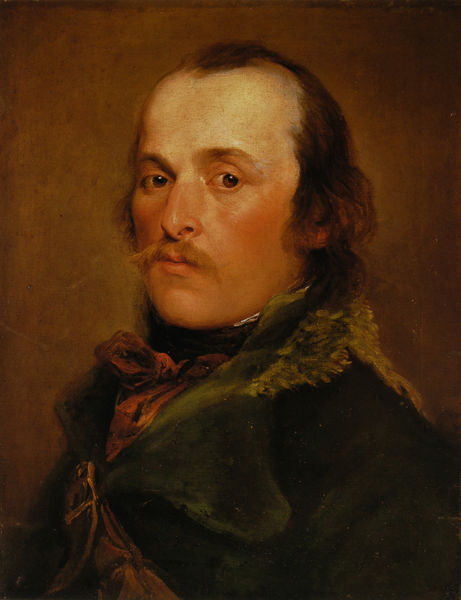
Titel: Bildnis Eustach Dillis
Künstler: Johann Georg von Dillis
Standort: Kassel
Institution: Privatbesitz
Schlagwörter: berg, dunkel, gemälde, kopf, mann, schatten, weiß, grün, ocker, braun, frisur, haar, hell, hintergrund, licht, mund, nase, ohr, orange, profil, schwarz, stirn, ölbild, blick, gürtel, rot, schal, tuch, beige, rock, schleife, alt, anzug, bart, hemd, jacke, jung, schnurrbart, wand, augen, gesicht, inkarnat, kragen, mensch, pelz, samt, bildnis, hals, herr, portrait, porträt, öl, auge, haare, mantel, stoff, adel, kaufmann, augenbrauen, kinn, lippen, ohren, scheitel, schulter, seide, fell, seitlich, wangen, backen, russland, warm, könig, schnäuzer, schnurbart, krawatte, brauen, glatze, halstuch, wange, augenbraue, fliege, revers, schnauzbart, schnauzer, selbstporträt, lider, masche, fett, fleisch, schnalle, hakennase, militär, uniform, soldat, stand, napoleon, adeliger, offizier, uniformrock, nerz, rosig, fürst, jagd, augenlider, nasenloch, gedreht, geheimratsecken, halbglatze, braue, schein, pelzkragen, halbportrait, oberschicht, stirnglatze, halbprofil, männlich, portät, halbporträt, prinz, rötlich, ockr, haaransatz, gurt, russe, edelmann, oberlippenbart, seidentuch, verschluss, graf, janker, gerötet, augenlid, gürtelschnalle, thronfolger, langhaarig